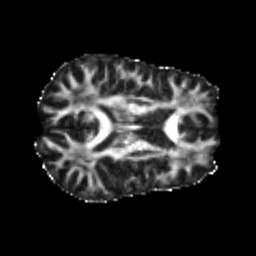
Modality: FA
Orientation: axial
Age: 25
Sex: male
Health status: healthy
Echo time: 0.074 s